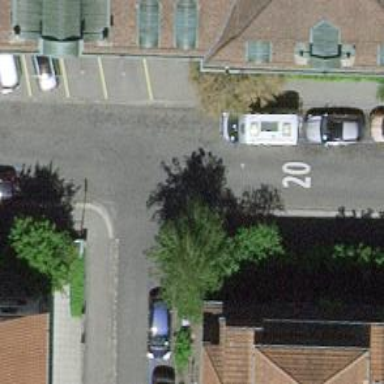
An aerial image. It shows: Asphalt road in living street with separate sidewalks.